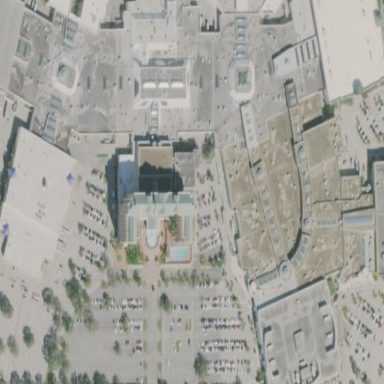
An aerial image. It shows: Mall building within retail area.